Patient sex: M
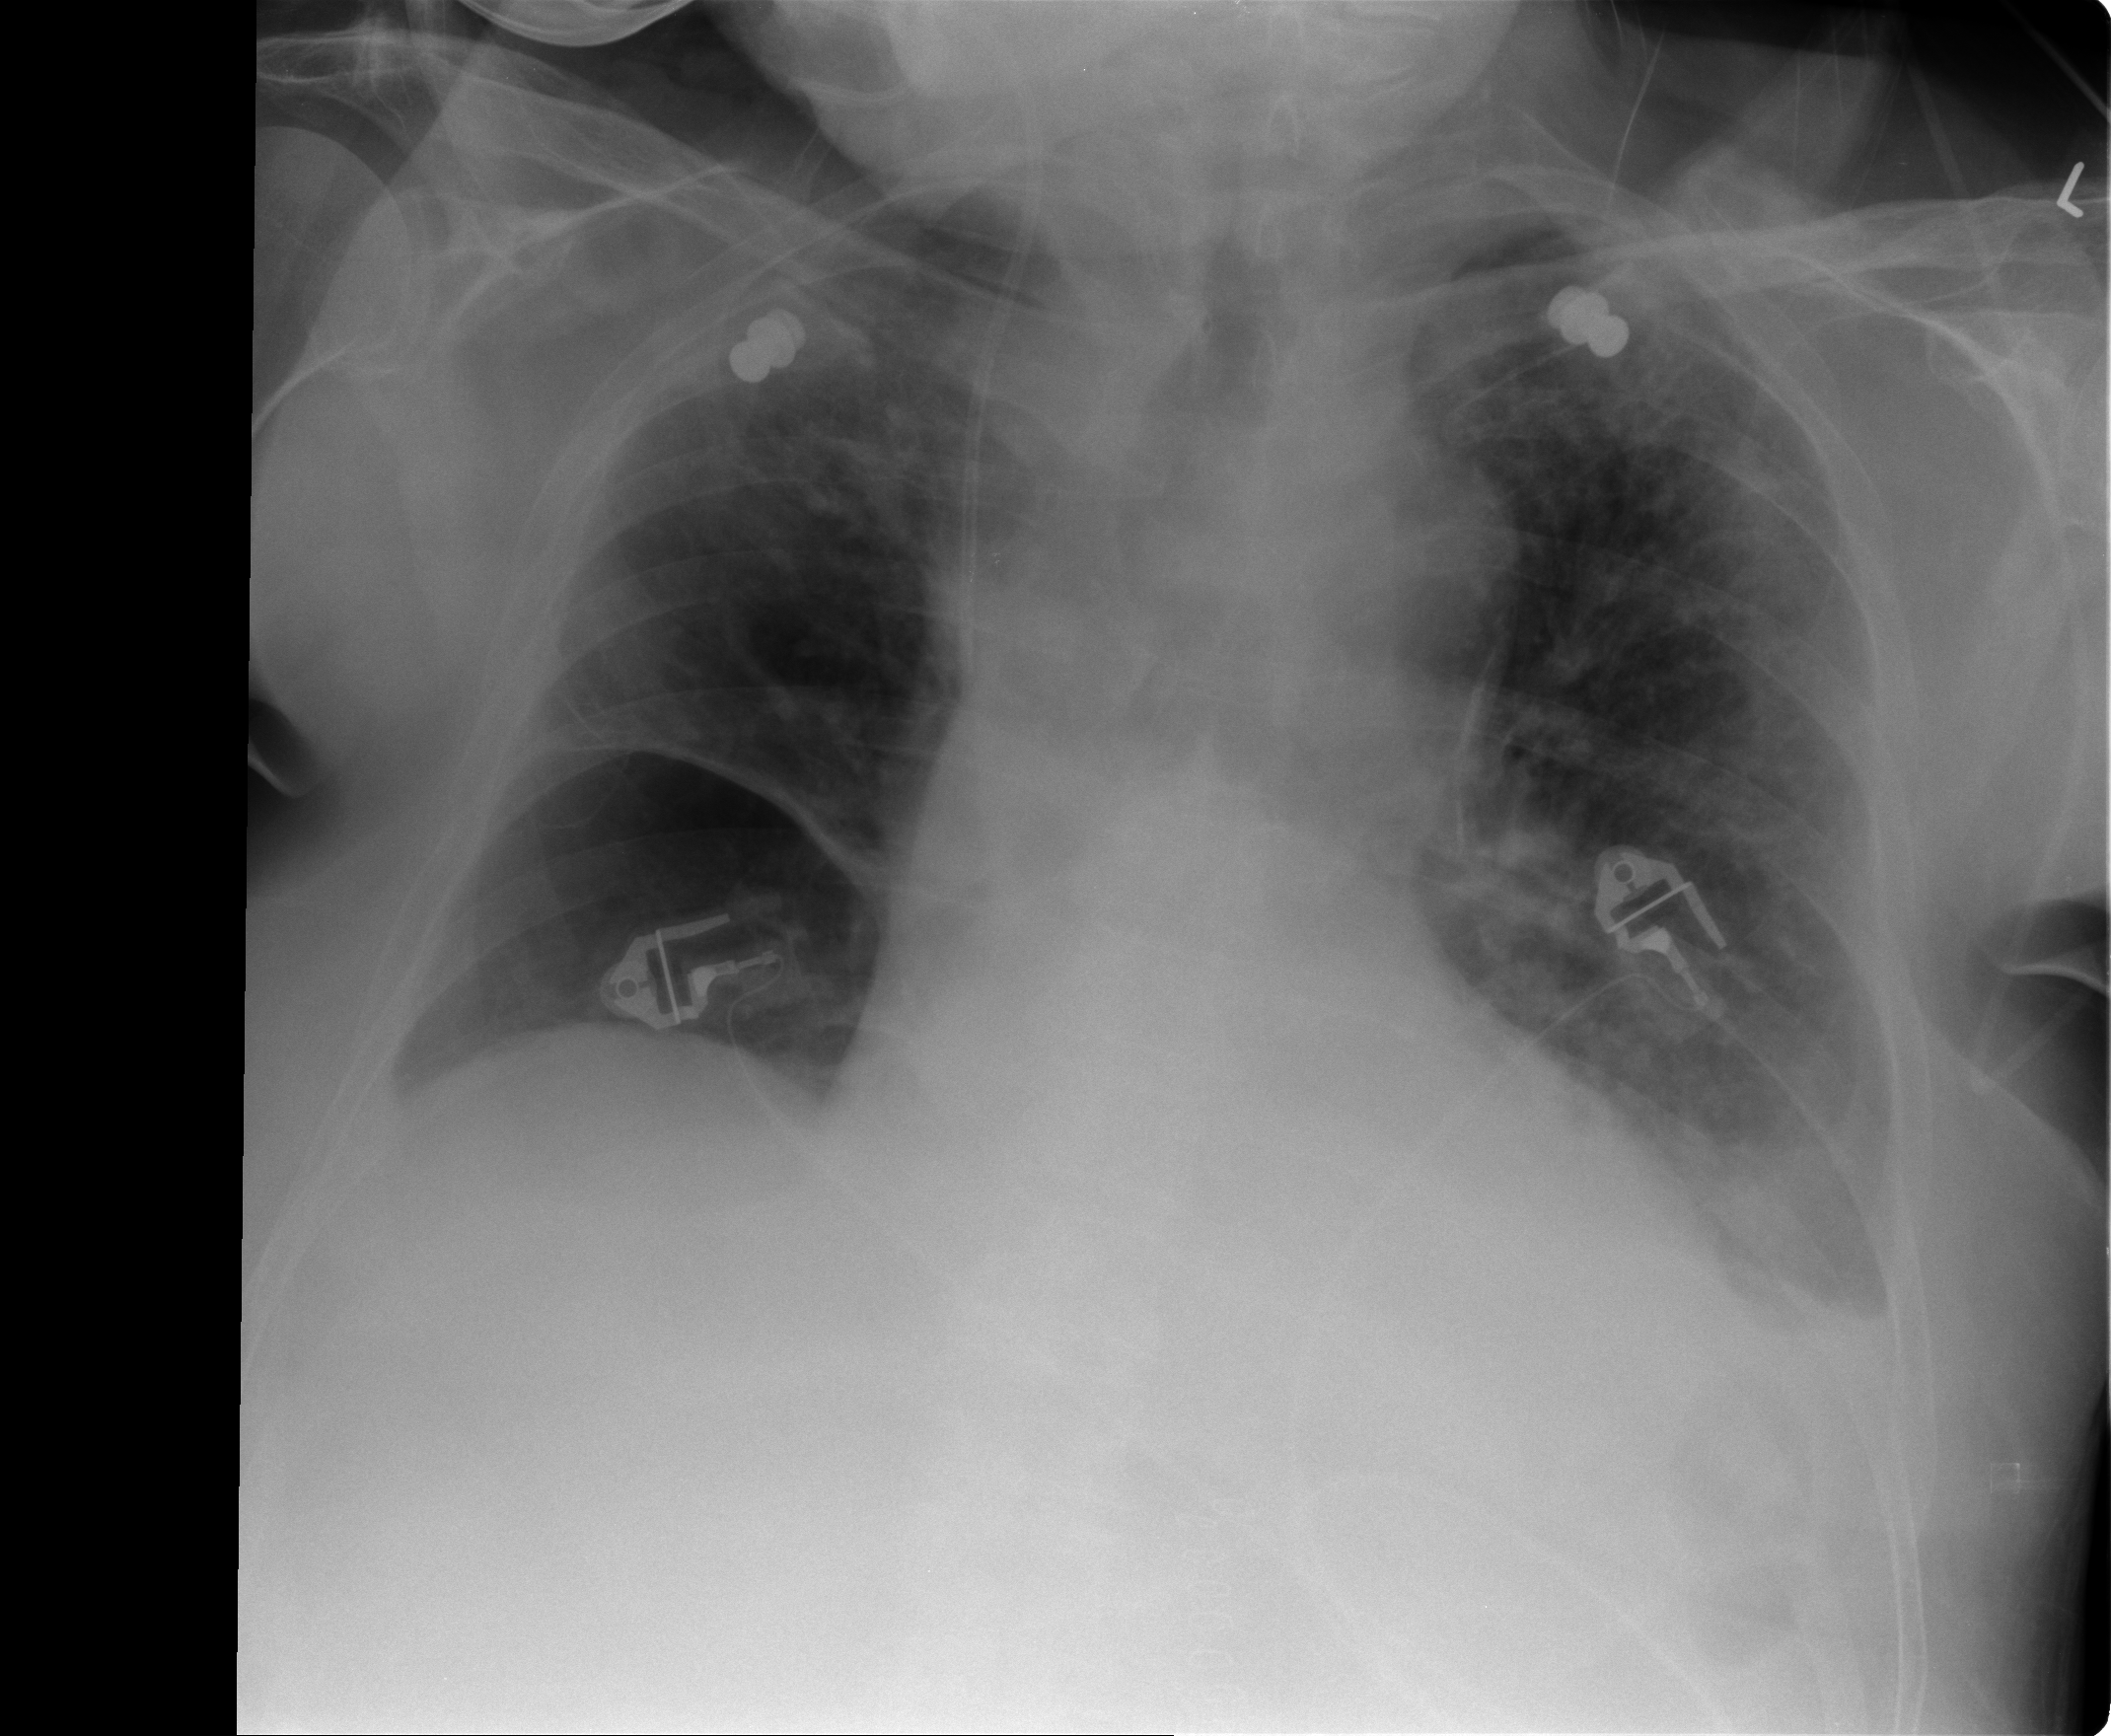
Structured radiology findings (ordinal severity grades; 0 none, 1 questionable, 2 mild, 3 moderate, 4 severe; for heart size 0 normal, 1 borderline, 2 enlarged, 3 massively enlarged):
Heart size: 2
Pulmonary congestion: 1
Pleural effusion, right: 2
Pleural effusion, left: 1
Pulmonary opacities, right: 1
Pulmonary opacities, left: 2
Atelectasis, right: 2
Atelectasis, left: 1